Question: I have been attempting to use matplotlib to generate a bar graph like this

However, note that the number above the black bar exceeds the top axis line. I have tried using 'ax.relim()', 'ax.autoscale()', 'ax.autoscale_view()', to correct this problem, but without success.
My question is: is there a way to cleanly get the axis size to account for the size of the text displayed by ax.text, without manually computing the height of the text+rectangle and manually resizing appropriately?
I am using Python 2.7.3 and Matplotlib 1.3.x
EDIT:
Manually resizing the window using the text size information obtained from some renderer hacks solves this problem. The code is given below:
'''
#!/usr/bin/env python
import matplotlib.pyplot as plt
categoryList = ['F', 'L', 'M', 'T', 'W']
categoryColors = {'C': 'y', 'B': 'r', 'F': 'g', 'M': 'b', 'L': 'm', 'T': 'c', 'W': 'k'}
categoryNames = {'C': 'foo1', 'B': 'foo2', 'F': 'foo3', 'M': 'foo4', 'L': 'foo5', 'T': 'foo6', 'W': 'foo7'}
timeList = [60, 165, 60, 10, 570]
fig = plt.figure()
ax = fig.add_subplot(111)
width = 0.35
legendColors = []
legendNames = []
texts = []
for ind in range(len(categoryList)):
category = categoryList[ind]
rects = ax.bar([ind],timeList[ind],width,color=categoryColors[category],align="center")
legendColors.append(rects[0])
legendNames.append(categoryNames[category])
# Add the text for the number on top of the bar
for rect in rects:
texts.append(ax.text(rect.get_x()+rect.get_width()/2,1.05*rect.get_height(),'%d' % timeList[ind],
ha='center',va='bottom'))
# The x axis indices
ind = range(0,len(categoryList))
ax.set_ylabel("Time (Minutes)")
ax.set_xlabel("Category")
ax.set_xticks(ind)
ax.set_xticklabels(categoryList)
lgd = ax.legend(legendColors,legendNames,bbox_to_anchor=(1.0, 1.0), loc=2, borderaxespad=0.3)
# Epic hacks for getting renderer
fig.savefig('foo.png',bbox_extra_artists=(lgd,),bbox_inches='tight')
renderer = fig.axes[0].get_renderer_cache()
window_bbox_list = [t.get_window_extent(renderer) for t in texts]
data_bbox_list = [window_bbox.transformed(ax.transData.inverted()) for window_bbox in window_bbox_list]
data_coords_list = [data_bbox.extents for data_bbox in data_bbox_list]
height_list = [coordEntry[-1] for coordEntry in data_coords_list]
max_height = max(height_list)
fig.axes[0].set_ylim(top=max_height*1.05)
fig.savefig('foo.png',bbox_extra_artists=(lgd,),bbox_inches='tight')
'''
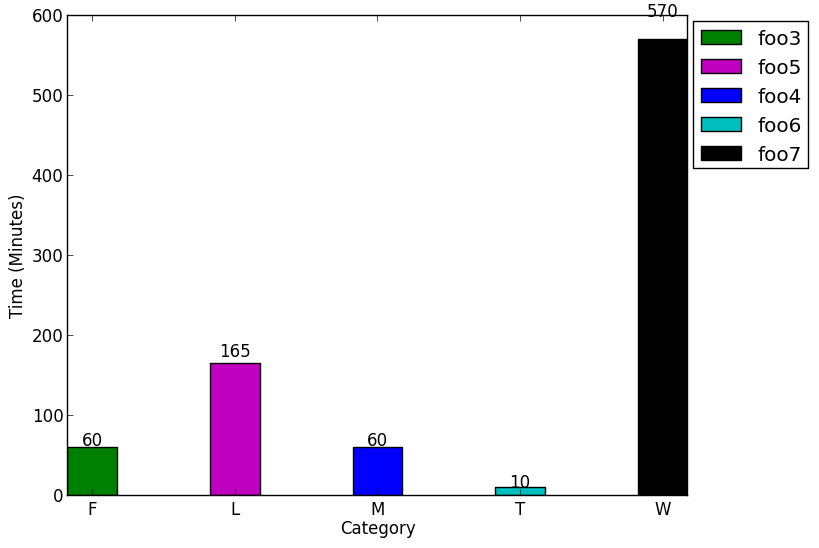
Answer: Well, I really don't think there is a clean and automatic way, as text is an object that has a live that is almost independent from the axes where you draw it. In fact, it doesn't have an actual dimension until you draw the whole figure...
The method is to keep track of all the text that you add in the plot, for example doing:
'''
texts = []
for your_element in your_cycle:
do something
t = ax.text(your_text_params)
texts.append(t)
'''
then you need to find the highest reached point of your text. To do this you have to extract the window coordinate information and transform them into data coordinate. Before you can do this you have to draw your figure, otherwise the text is yet to be determined (if someone knows better, please correct me).
'''
plt.draw()
window_bbox = [t.get_window_extent() for t in texts]
data_bbox = [ b.transformed(ax.transData.inverted()) for b in window_bbox ]
data_coords = [ b.extents for b in data_bbox ]
'''
after obtaining the coordate extents, we extract the maximium of each boxes and the maximum among them, then set the border to a little more than that
'''
max_height = [ e[-1] for e in data_coords ]
top = max(max_height)
ax.set_ylim(ymax=top*1.05)
'''